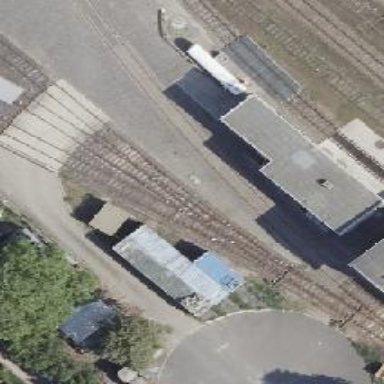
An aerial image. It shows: Railway switch.